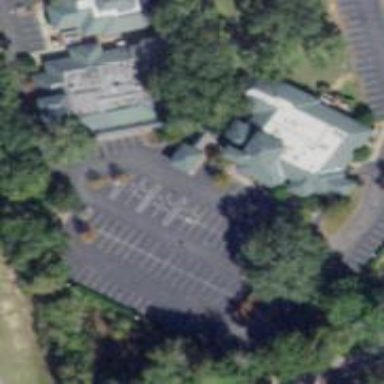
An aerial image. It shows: Parking space is available.